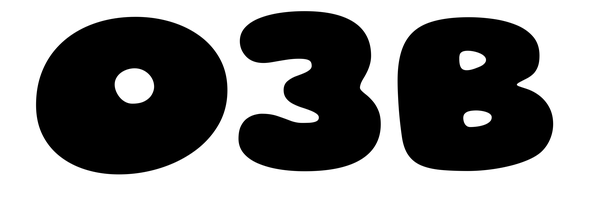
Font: Gluten_Black